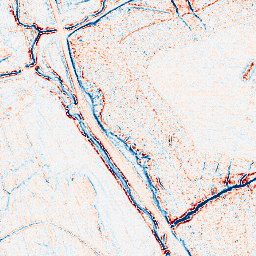
Category: edge_preserving
Decomposition family: anisotropic_diffusion
Decomposition parameters: iterations: 5
kappa: 10
gamma: 0.15
Upsampling method: sinc_blackman
Upsampling parameters: scale: 4
kernel_size: 8
Upsampling scale: 4